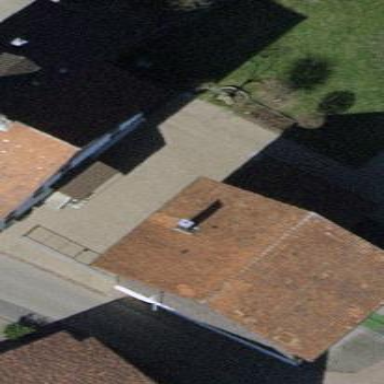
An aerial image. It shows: Building with gabled roof.